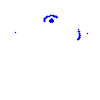
Particle: pion